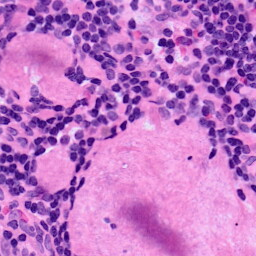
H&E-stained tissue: LymphNode